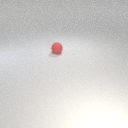
small red rubber sphere